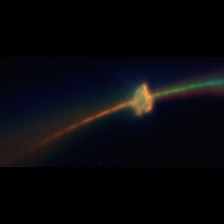
Taxon: Psuedo-nitzschia
Group: Diatoms